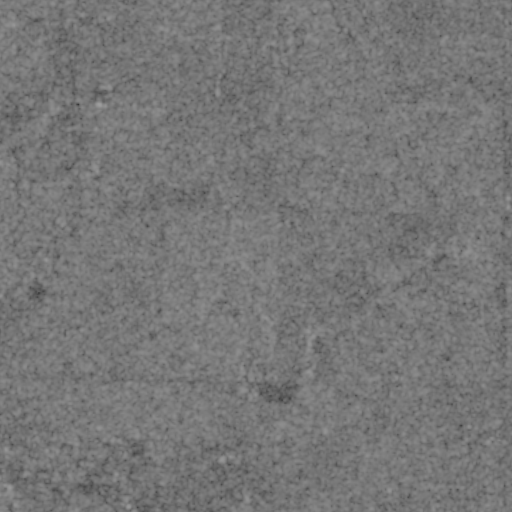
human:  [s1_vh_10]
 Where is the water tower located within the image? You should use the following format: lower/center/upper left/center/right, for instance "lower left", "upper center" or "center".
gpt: The water tower is located in the lower center of the image.
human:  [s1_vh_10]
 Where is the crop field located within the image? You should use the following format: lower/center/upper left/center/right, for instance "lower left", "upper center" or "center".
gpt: There is no crop field in the image.

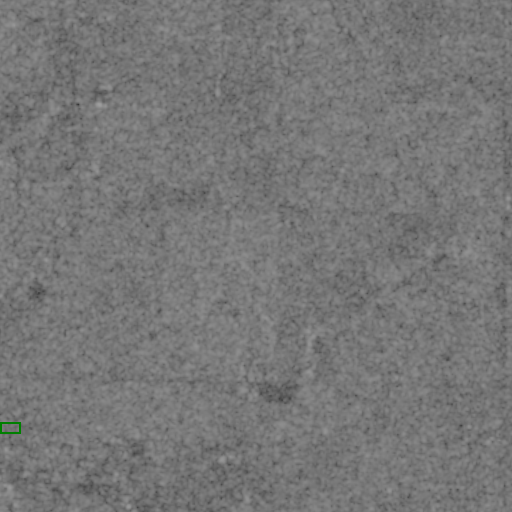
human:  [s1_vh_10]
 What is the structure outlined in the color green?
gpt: The structure outlined in green is a park.
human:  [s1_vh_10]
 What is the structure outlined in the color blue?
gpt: There is no blue outline.